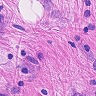
Metastatic tissue present: no